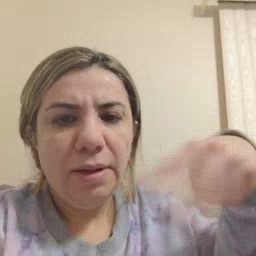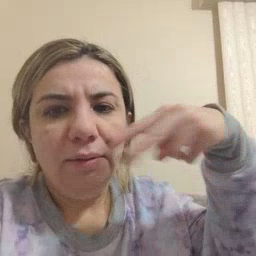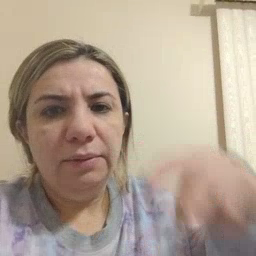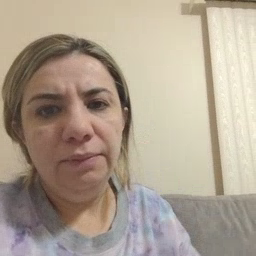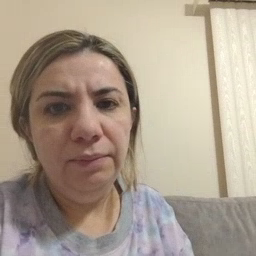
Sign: dance